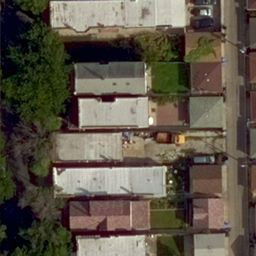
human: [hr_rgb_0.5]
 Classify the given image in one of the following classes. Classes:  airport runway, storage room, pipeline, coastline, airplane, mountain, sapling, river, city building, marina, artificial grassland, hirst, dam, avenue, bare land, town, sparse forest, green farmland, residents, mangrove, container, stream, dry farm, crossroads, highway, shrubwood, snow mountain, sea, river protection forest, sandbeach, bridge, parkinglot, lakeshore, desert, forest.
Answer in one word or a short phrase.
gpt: residents